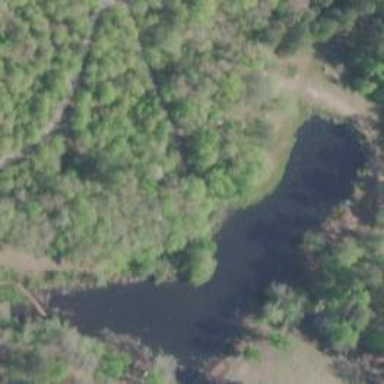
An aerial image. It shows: Peaceful pond surrounded by nature.